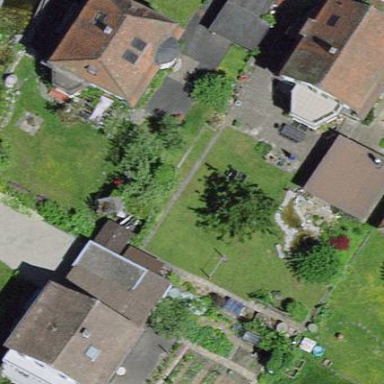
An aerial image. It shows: Gabled roofed house.